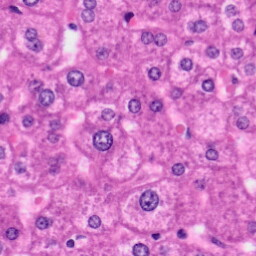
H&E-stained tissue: Liver